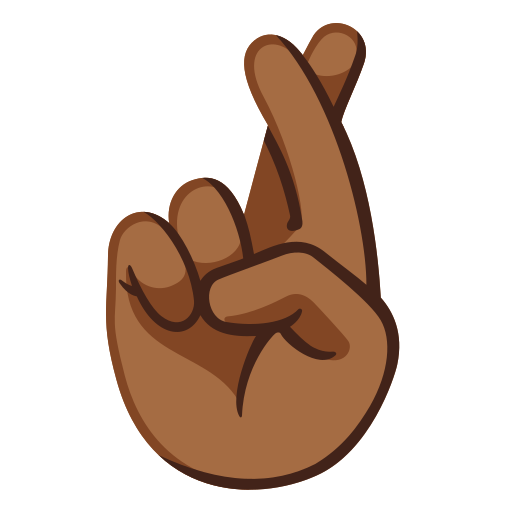
Emoji: 🤞🏾